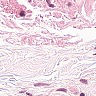
Metastatic tissue present: no